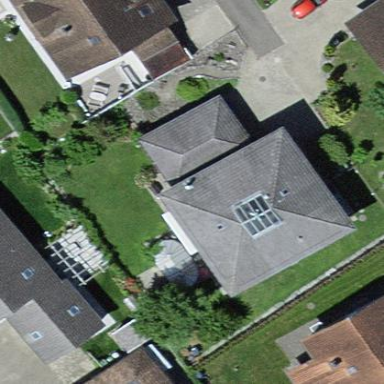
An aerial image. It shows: Building with tile roof.